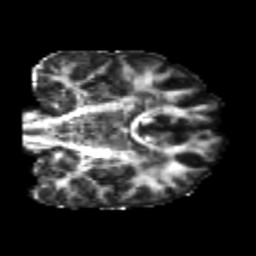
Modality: FA
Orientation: coronal
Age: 21
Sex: male
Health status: healthy
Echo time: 0.074 s